Question: I am really struggling here. I finished my cordova app and then went to change the project identifier and broke the whole thing. I wasn't able to get it working again so I thought I would just start a new cordova project, install the facebook plugin again (which I remember as being about 6 hours to figure out the first time) and then just copy the code over.
'''
cordova create PGLunchBox com.roberts.pglunchbox PGLunchBox
cd PGLunchBox/
cordova platform add android
cordova build
'''
But when I start a new project I keep getting errors whenever I try to open it with eclipse. I open eclipse. New -> project -> android project from existing code, then I try selecting the android folder underneath myapp/platforms. Whenever I do this I get an error that and it wont let me build. When I right click the project and go to properties -> java build path -> dependencies then I see an error:
> platforms/android/CordovaLib/bin (missing)
I then tried removing the project from eclipse and deleting it. I then created a new one from the CLI and went to import it into eclipse. Instead of importing the project from the platforms/android folder I created a project from my main app directory (PGLunchBox). After restarting eclipse and cleaning the project I was able to get it to run, WOO.
So then I tried to install the facebook plugin (<URL>. I went back to the command line and tried:
'''
cordova -d plugin add /Users/croberts/Downloads/phonegap-facebook-plugin-master --variable APP_ID="364000000000002" --variable APP_NAME="PGLunchBox"
'''
in the README for the plugin they say to import the project into eclipse (I don't know if I should import just the android dir or the whole project, but either way it doesn't work for me). When I import the entire cordova project I get 5 different android projects showing up including HelloCordova and whatnot. I do their little steps to add the library but still it won't compile. There are errors all over the place. I then try to close and remove all the android projects and import android project from existing code again and this time select the PGLunchBox/platforms/android directory and then I just get the three projects which looks more like what the README looks like. Then I do their steps and now I get:

One time I was lucky enough to only get one missing library, but I can't seem to get this thing to sort itself out no matter what I do.
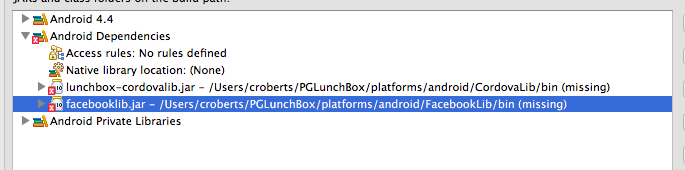
Answer: Ok so I hope this can help someone. After playing around with this for like 6 hours today, here is what I have discovered:
As far as selecting your app directory goes, you can get the project to work with either app directory, in my case I could choose 'LunchBox' or the android directory 'LunchBox/platforms/android'. Then select both projects to add to the workspace (you probably don't want to copy the projects into the workspace because then you will have two separate copies of your code and the eclipse versions will be different then the ones you create with cordova CLI).
Once you have both projects in the workspace you can go to the project properties (right click on 'myApp' -> properties) then go to java build path and make sure that the cordova library is included under the libraries tab (this was my problem). You should be able to just hit the add button and select it. (in my picture below I have also included the FacebookLib that I am using, you probably will only have the CordovaLib).

Then you can go into the android tab and make sure the library is referenced there as well. If it's not go ahead and hit add again and select it. Again, I have the facebookLib in there but not everyone will.

Save and then you may want need to clean the project or maybe even restart eclipse (eclipse can be funny sometimes). I also had to go back in again into settings and add the library again because it didn't get synced up the first time. So if it still isn't working, double check all that stuff again.